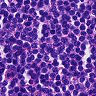
Metastatic tissue present: no